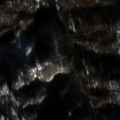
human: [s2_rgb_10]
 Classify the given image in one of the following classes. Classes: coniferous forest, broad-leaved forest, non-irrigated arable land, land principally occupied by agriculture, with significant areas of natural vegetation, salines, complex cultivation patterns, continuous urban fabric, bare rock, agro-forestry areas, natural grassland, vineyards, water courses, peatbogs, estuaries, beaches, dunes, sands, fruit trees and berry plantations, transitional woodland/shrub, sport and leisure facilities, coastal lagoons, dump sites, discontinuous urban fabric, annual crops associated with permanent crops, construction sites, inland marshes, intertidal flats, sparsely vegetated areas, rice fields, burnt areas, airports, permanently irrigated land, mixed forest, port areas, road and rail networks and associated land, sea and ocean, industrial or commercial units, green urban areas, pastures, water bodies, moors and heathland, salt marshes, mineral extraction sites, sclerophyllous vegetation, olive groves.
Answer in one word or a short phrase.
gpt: broad-leaved forest, mixed forest